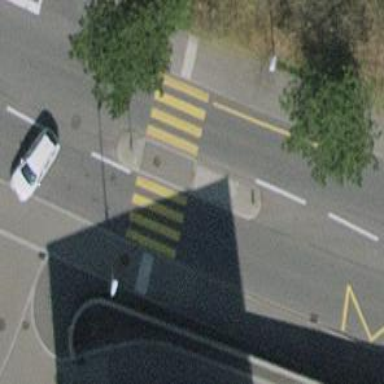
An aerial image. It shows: Marked crossing with zebra sign and island in the middle.